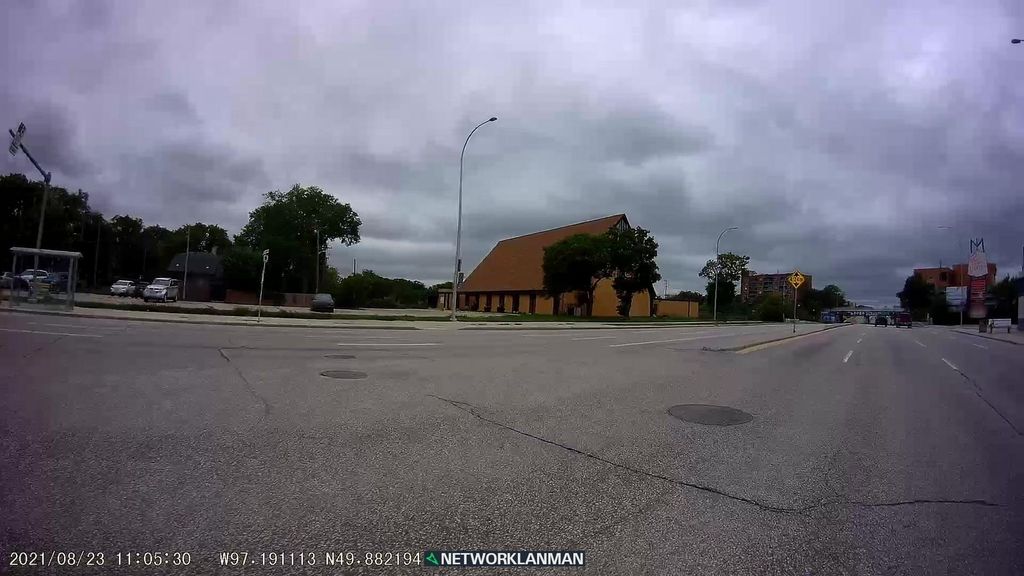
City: winnipeg